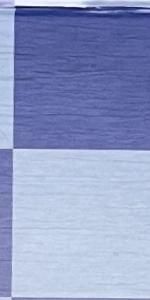
Label: Empty